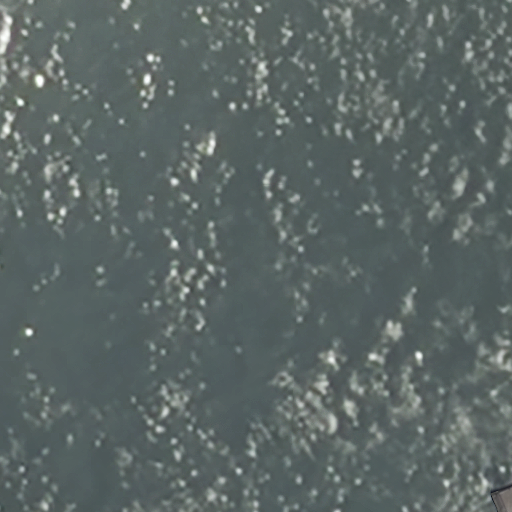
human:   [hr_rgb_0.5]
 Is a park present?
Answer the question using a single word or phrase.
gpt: yes

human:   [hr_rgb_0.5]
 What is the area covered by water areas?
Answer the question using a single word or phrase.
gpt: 10591m2

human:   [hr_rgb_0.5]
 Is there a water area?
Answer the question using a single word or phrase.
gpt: yes

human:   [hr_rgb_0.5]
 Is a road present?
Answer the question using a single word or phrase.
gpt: no

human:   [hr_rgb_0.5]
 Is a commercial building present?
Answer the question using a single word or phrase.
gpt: no

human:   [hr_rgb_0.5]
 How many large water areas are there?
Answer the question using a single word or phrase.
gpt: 1

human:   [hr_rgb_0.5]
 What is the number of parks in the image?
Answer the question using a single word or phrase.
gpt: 1

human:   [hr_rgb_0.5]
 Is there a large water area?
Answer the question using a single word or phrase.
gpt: yes

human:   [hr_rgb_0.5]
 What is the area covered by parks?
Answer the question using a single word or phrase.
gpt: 1053m2

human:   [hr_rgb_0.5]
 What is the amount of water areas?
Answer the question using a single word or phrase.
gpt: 1

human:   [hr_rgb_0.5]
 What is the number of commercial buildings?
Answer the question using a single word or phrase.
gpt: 0

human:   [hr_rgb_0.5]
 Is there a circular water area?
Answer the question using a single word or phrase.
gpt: no

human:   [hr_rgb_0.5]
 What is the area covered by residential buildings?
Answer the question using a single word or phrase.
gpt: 0m2

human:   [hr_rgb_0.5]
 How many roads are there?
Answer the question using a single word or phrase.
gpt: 0

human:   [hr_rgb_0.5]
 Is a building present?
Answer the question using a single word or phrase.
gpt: no

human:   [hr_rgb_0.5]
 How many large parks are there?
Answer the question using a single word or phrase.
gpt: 1

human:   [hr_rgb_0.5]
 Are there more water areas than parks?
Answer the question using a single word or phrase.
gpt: no

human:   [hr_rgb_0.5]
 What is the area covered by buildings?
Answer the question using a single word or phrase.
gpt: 0m2

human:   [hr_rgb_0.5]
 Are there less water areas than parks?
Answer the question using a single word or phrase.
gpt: no

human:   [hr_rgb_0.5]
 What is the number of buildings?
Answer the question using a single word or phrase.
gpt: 0

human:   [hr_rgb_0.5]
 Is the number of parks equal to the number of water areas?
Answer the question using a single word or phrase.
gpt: yes

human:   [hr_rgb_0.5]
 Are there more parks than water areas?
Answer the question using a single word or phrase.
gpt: no

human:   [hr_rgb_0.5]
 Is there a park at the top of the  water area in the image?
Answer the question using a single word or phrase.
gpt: no

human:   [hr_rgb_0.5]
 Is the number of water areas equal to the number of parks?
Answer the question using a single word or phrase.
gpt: yes

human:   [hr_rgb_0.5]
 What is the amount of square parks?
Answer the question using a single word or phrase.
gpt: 0

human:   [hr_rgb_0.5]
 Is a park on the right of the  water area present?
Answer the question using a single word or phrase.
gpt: yes

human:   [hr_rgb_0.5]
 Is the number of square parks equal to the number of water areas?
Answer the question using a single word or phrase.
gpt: no

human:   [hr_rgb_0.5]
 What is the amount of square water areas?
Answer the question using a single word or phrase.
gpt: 0

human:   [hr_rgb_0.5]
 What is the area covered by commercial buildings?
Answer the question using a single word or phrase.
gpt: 0m2

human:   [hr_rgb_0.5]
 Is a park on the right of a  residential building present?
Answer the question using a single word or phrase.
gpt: no

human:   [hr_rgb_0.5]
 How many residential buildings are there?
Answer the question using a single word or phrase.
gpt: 0

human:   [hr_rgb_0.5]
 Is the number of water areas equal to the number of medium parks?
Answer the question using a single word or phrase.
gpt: no

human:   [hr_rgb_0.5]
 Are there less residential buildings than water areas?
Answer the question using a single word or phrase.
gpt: yes

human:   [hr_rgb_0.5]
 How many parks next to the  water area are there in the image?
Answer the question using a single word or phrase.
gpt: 1

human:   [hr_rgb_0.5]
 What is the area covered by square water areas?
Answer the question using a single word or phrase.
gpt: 0m2

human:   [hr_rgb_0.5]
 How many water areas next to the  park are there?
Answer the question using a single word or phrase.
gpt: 1

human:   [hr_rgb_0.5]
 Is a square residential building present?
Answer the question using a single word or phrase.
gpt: no

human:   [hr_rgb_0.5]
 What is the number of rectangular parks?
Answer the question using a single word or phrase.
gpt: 1

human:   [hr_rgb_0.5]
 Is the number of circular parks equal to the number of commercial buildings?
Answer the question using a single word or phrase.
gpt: yes

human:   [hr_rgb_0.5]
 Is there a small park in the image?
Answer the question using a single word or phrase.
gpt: no

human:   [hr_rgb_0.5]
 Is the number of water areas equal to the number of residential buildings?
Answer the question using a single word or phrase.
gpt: no

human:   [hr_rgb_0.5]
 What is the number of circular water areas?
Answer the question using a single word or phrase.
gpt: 0

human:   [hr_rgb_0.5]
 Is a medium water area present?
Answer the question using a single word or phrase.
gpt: no

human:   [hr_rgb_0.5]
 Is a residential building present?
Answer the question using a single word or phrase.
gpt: no

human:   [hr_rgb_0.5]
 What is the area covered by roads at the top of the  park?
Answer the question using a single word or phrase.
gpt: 0m2

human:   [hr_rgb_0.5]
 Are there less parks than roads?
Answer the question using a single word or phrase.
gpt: no

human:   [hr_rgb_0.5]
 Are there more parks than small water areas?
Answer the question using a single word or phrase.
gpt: yes

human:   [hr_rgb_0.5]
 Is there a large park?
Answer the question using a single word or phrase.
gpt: yes

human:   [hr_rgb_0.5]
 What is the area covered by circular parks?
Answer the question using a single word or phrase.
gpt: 0m2

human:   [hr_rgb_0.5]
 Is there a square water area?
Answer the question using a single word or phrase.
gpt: no

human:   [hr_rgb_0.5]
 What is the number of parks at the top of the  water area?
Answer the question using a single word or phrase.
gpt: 0

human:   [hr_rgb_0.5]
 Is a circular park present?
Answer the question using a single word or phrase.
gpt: no

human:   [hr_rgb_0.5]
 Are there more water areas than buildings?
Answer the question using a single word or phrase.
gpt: yes

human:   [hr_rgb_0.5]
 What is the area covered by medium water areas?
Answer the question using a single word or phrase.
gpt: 0m2

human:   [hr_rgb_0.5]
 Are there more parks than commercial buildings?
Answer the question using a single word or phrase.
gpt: yes

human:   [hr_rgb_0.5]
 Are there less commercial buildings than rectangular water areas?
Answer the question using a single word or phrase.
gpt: yes

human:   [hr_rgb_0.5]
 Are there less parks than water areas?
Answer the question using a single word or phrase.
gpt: no

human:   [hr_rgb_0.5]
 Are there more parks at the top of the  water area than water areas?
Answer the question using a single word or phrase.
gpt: no

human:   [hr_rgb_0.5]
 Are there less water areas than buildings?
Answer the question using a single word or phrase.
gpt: no

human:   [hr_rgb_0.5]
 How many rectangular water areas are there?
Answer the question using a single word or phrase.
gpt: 1

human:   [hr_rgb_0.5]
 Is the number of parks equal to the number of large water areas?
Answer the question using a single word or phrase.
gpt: yes

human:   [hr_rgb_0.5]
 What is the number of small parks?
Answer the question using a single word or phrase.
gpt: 0

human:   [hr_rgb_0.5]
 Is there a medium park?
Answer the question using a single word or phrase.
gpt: no

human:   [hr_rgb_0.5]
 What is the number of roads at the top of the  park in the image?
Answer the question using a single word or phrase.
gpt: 0